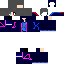
A female human skin with dark skin, wearing brown long hair dressed in a blue hoodie and black pants, featuring a closed mouth.